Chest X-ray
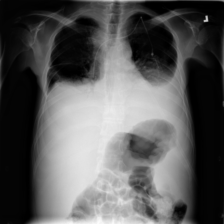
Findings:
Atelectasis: negative
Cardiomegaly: negative
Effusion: positive
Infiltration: negative
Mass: negative
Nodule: negative
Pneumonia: negative
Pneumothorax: negative
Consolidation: negative
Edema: negative
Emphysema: negative
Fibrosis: negative
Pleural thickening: negative
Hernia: negative